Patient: sex M, age 31
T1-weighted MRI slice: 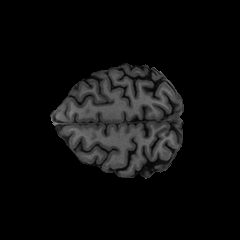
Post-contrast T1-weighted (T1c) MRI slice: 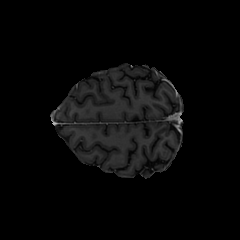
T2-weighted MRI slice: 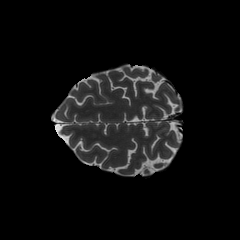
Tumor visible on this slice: no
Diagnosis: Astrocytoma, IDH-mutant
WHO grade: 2